Question: So I put a lot of thought into the logic of my if statement in line 6 of my code. But I was hoping to get some feedback from more experienced developers.. Do you guys think I just over complicated my code and if so, how would you have written this more concise?

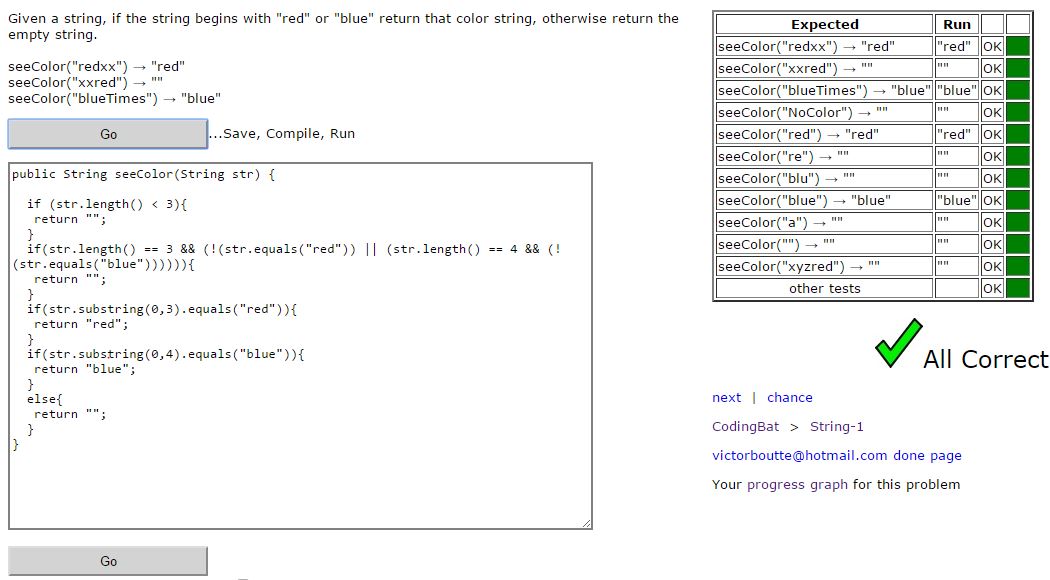
Answer: Over-complicating? Yes, you really are :-)
I would just be using the much simpler:
'''
public String seeColor (String color) {
if (color.startsWith("red")) return "red";
if (color.startsWith("blue")) return "blue";
return "";
}
'''
The following complete program shows it in action:
'''
public class Test
{
public static String seeColor (String color) {
if (color.startsWith("red")) return "red";
if (color.startsWith("blue")) return "blue";
return "";
}
public static void main(String[] args) {
String[] testData = { "redxx", "xxred", "blueTimes", "NoColor",
"red", "re", "blu", "blue", "a", "", "xyzred" };
for (String s: testData)
System.out.println("[" + s + "] -> [" + seeColor(s) + "]");
}
}
'''
The output of that program being, as expected:
'''
[redxx] -> [red]
[xxred] -> []
[blueTimes] -> [blue]
[NoColor] -> []
[red] -> [red]
[re] -> []
[blu] -> []
[blue] -> [blue]
[a] -> []
[] -> []
[xyzred] -> []
'''
---
If you want it easily expandable in future, you could opt for something like:
'''
public static String seeColor (String color) {
String[] allow = {"red", "blue"};
for (String s: allow)
if (color.startsWith(s))
return s;
return "";
}
'''
Then, adding a color to the 'allow' array is the only step you need to take to have it recognised.